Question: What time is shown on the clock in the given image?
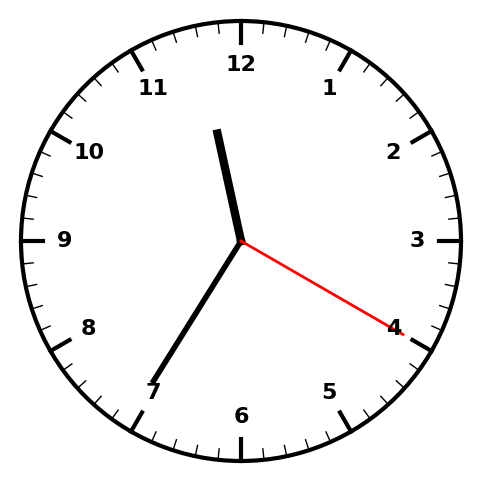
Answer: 11:35:20